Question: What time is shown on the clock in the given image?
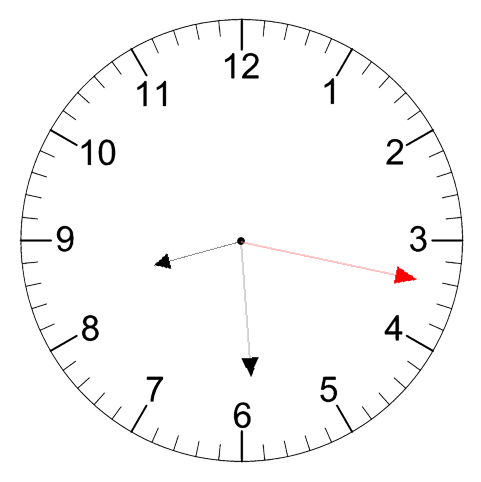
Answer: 08:29:17